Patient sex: M
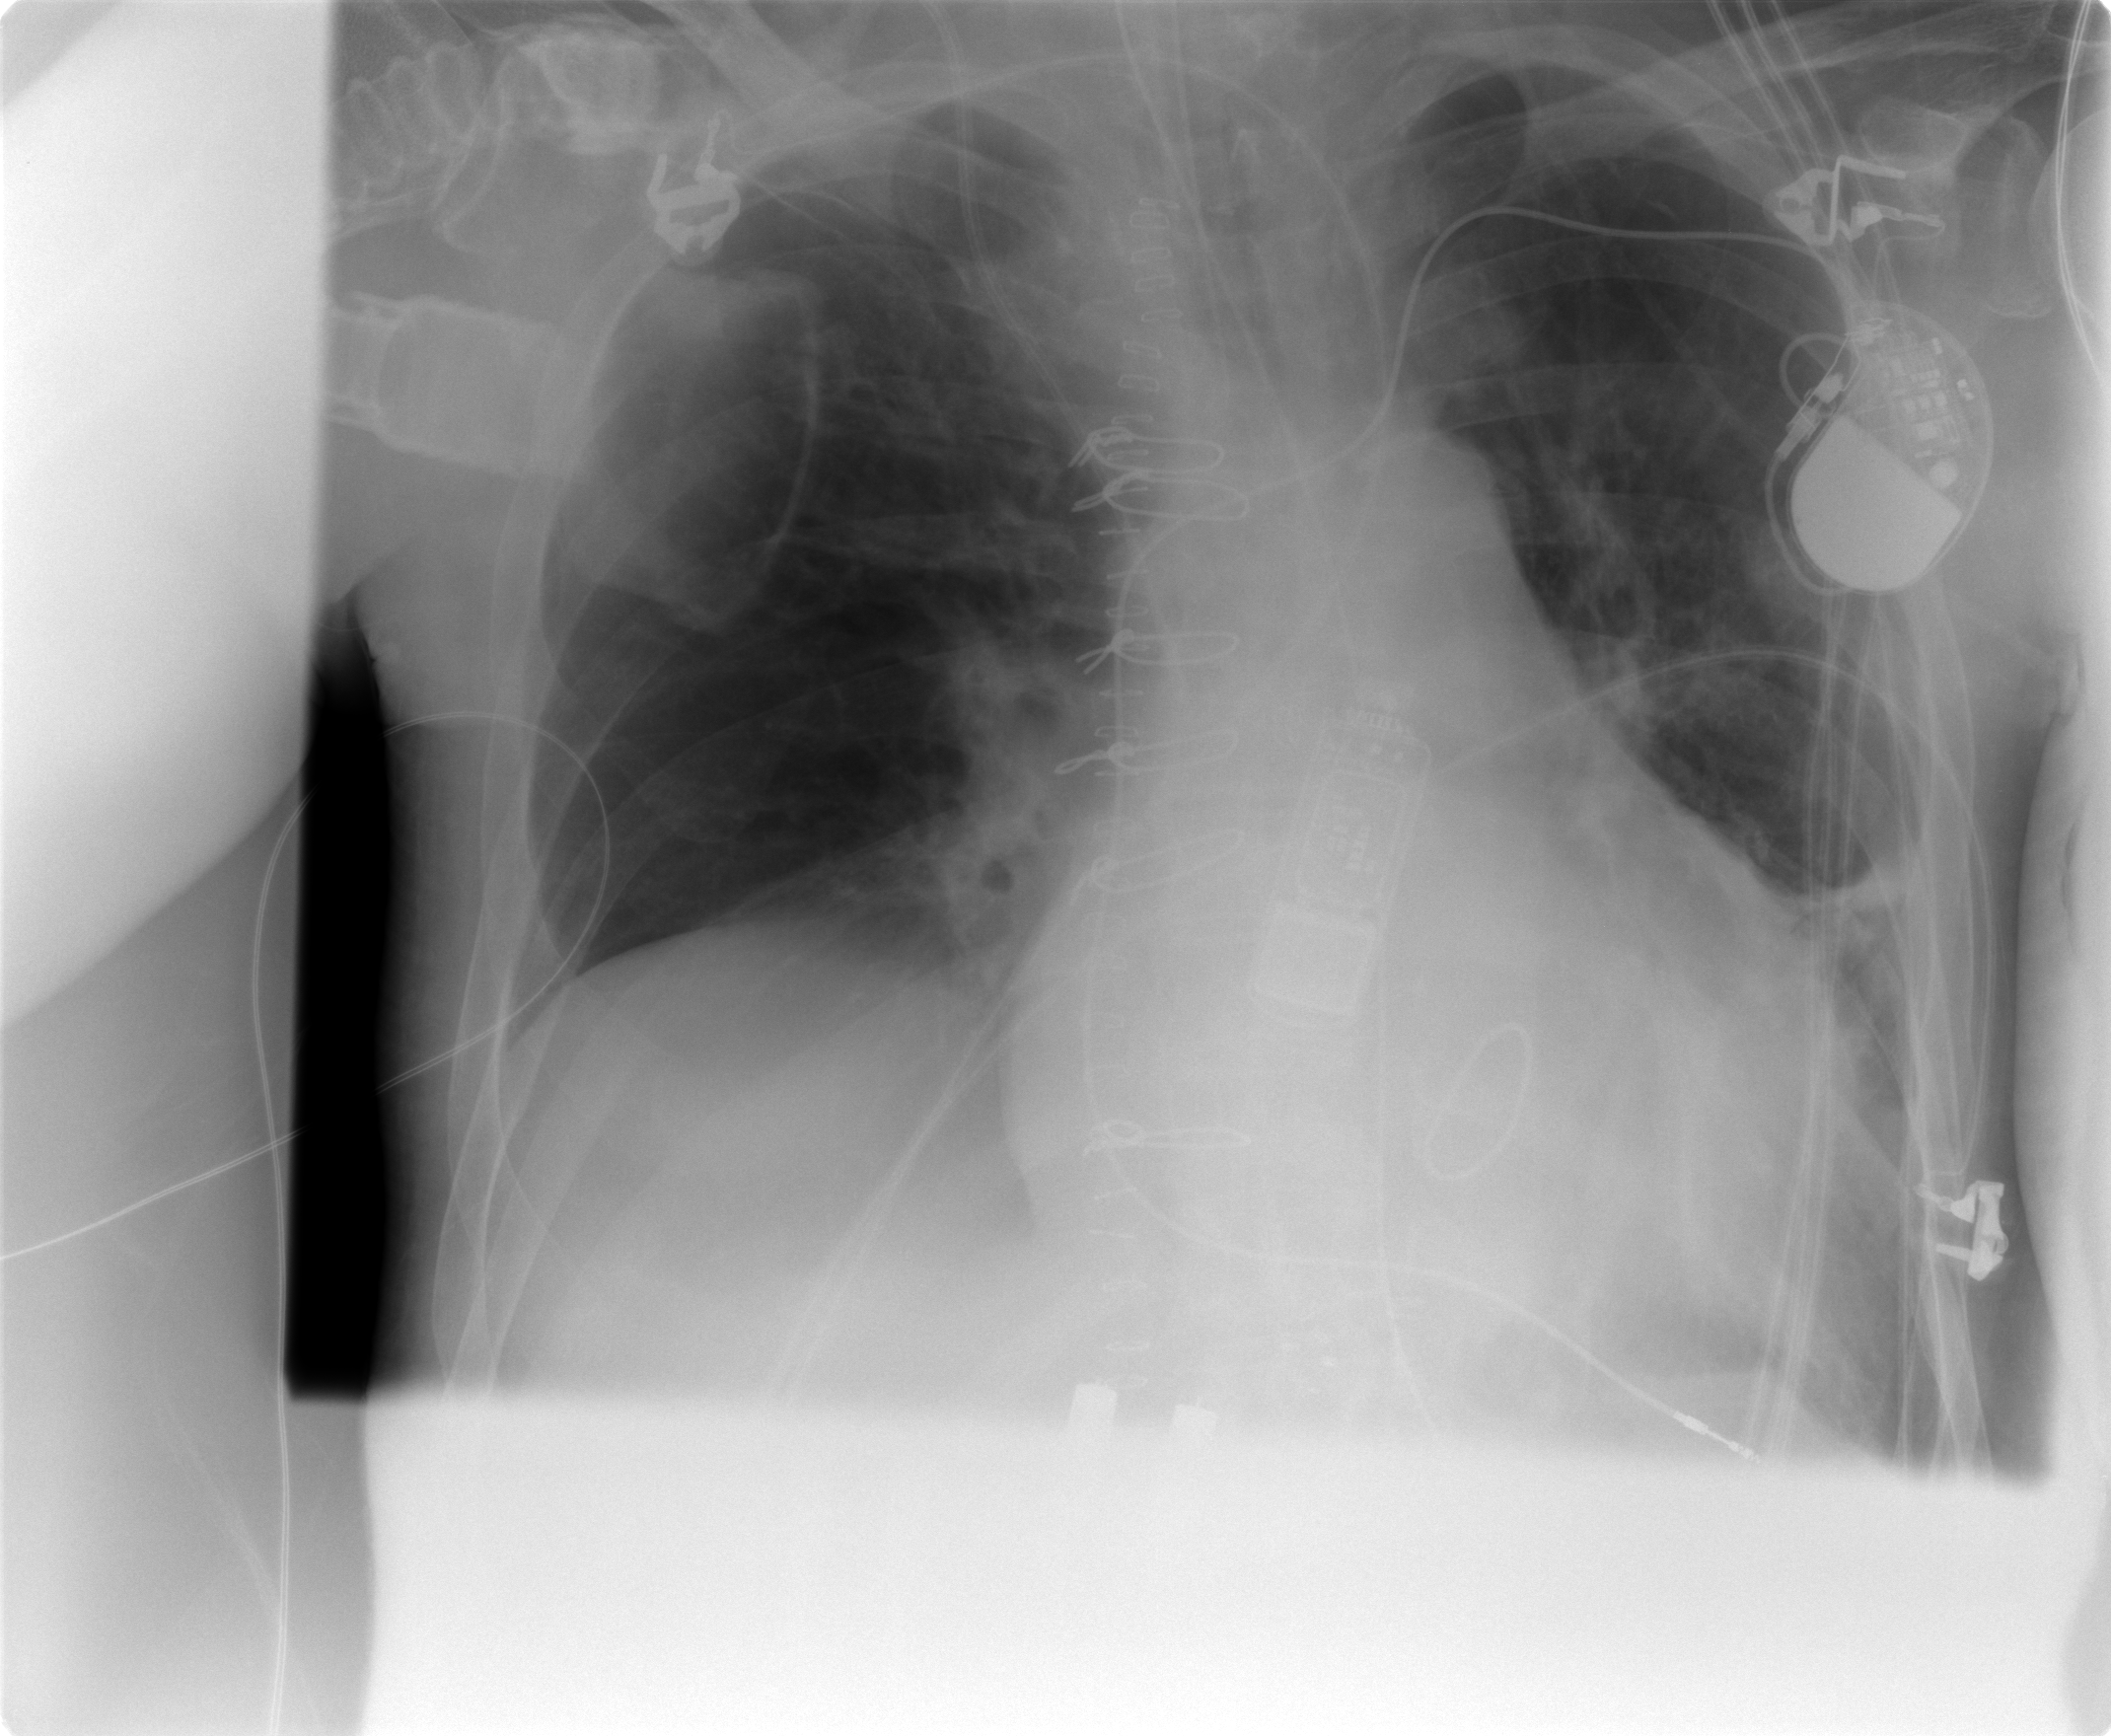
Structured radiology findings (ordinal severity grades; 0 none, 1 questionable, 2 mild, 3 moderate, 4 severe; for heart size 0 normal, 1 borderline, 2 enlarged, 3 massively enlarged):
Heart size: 2
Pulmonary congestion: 1
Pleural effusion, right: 1
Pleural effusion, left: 2
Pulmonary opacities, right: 0
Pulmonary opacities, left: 1
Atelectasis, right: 0
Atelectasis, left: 1